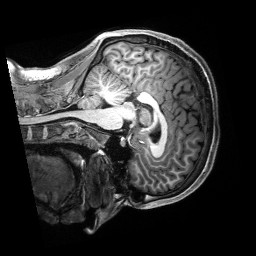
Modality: T1w
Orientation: sagittal
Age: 23
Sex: male
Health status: healthy
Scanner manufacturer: siemens
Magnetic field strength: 3 T
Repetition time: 2.5 s
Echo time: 0.00222 s